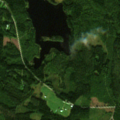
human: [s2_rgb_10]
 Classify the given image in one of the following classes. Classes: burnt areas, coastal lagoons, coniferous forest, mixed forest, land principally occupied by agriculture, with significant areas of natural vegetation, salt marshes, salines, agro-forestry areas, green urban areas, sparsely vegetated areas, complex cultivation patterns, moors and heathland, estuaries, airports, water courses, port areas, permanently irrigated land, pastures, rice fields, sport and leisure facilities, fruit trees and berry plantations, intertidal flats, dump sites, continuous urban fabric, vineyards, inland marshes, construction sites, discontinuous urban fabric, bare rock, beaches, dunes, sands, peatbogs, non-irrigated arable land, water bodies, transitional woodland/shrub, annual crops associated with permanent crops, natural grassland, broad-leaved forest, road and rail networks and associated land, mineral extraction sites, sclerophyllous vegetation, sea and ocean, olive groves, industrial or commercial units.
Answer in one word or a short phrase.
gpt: coniferous forest, mixed forest, transitional woodland/shrub, water bodies